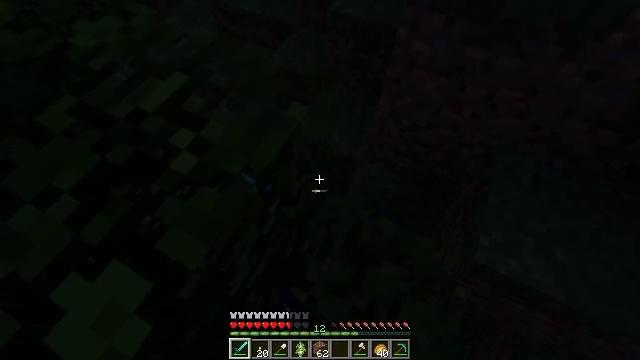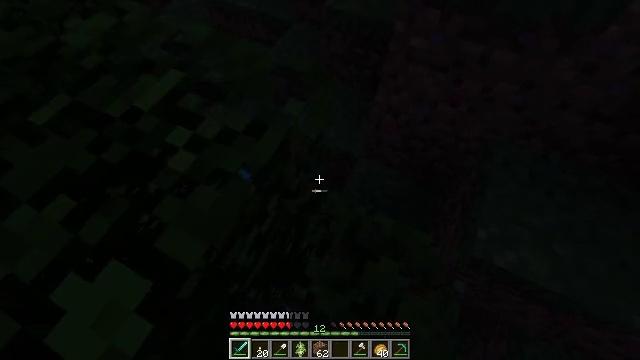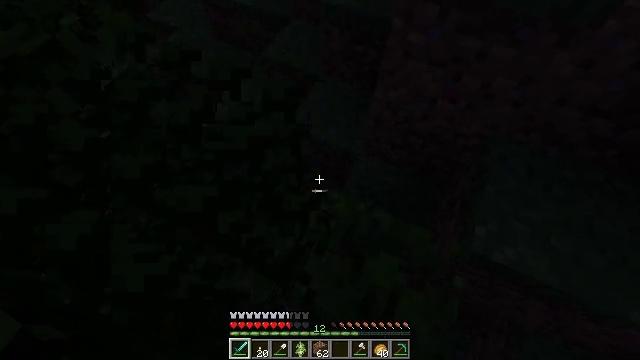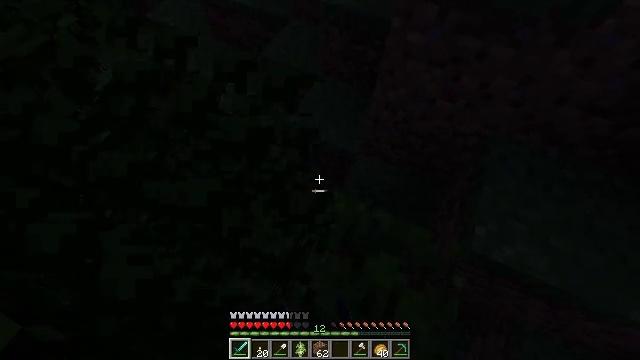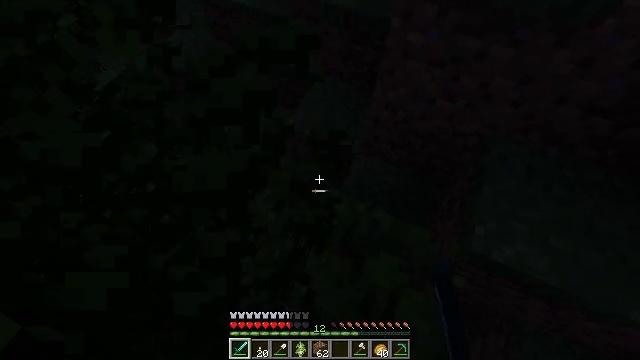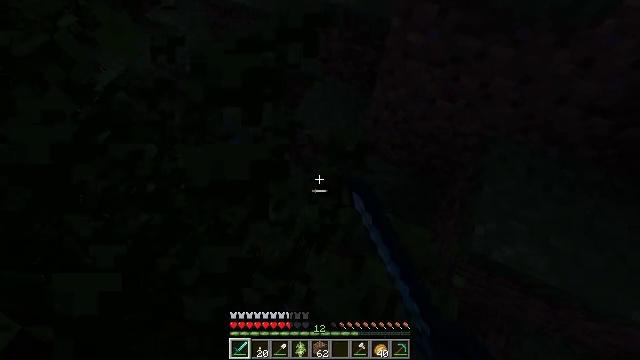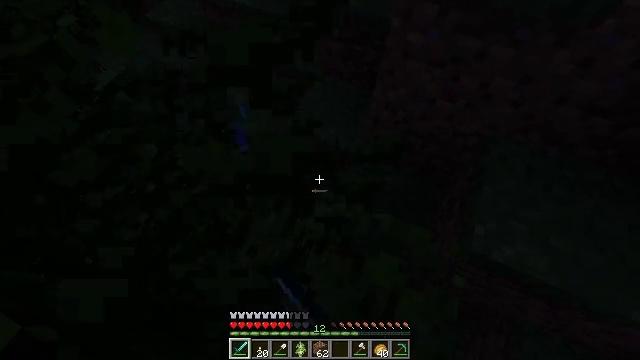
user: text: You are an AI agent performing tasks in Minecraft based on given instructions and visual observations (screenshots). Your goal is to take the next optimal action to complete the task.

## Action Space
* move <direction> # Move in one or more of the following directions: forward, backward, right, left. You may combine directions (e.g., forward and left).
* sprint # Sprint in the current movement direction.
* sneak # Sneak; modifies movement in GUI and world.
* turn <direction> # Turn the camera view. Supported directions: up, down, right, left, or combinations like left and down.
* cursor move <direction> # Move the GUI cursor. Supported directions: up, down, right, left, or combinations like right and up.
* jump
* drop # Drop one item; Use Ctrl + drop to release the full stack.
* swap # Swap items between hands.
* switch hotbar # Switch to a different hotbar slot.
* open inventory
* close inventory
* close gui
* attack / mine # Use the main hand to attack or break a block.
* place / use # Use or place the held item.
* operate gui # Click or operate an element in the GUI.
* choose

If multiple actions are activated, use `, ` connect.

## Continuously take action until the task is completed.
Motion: motion action
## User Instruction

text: Collect some oak leaves.
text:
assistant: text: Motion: attack / mine
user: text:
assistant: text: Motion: attack / mine
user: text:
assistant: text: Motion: no_op
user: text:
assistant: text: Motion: attack / mine
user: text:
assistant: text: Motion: attack / mine
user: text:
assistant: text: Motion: no_op
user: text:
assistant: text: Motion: no_op